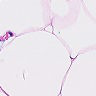
Metastatic tissue present: no